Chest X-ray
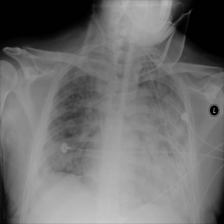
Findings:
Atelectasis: negative
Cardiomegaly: negative
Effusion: negative
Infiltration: positive
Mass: negative
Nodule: negative
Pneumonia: negative
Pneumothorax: positive
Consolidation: negative
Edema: negative
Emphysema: negative
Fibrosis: negative
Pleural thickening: negative
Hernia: negative